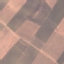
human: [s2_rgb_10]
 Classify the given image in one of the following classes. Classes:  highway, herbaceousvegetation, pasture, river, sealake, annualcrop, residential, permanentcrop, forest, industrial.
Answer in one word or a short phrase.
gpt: AnnualCrop